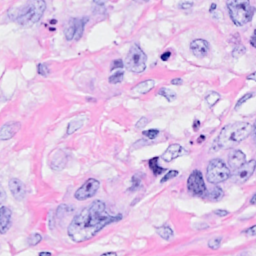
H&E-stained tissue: Breast